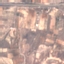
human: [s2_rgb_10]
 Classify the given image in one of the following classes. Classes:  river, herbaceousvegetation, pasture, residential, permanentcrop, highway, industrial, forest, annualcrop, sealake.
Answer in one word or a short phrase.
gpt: PermanentCrop